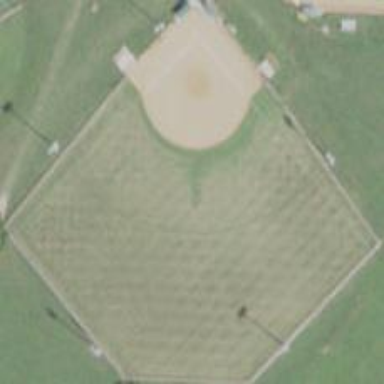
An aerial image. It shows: Baseball pitch for leisure land.